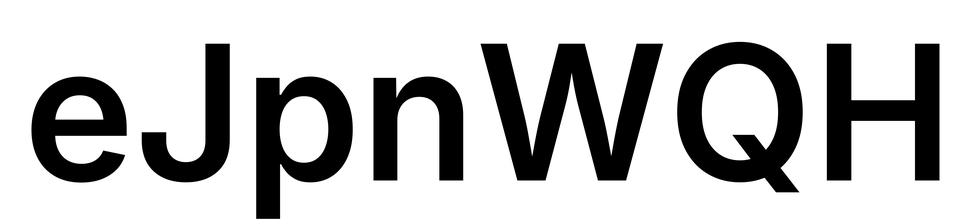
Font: Inter_SemiBold